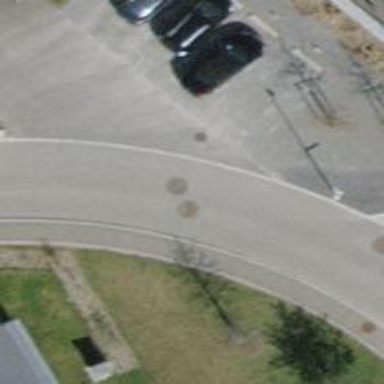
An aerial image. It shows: Parking aisle designated as service road.